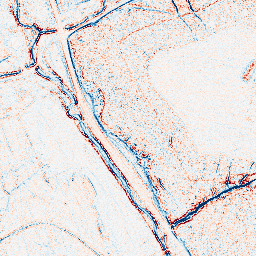
Category: edge_preserving
Decomposition family: bilateral
Decomposition parameters: d: 5
sigma_color: 75
sigma_space: 25
Upsampling method: regularized
Upsampling parameters: scale: 2
lambda_reg: 0.01
Upsampling scale: 2